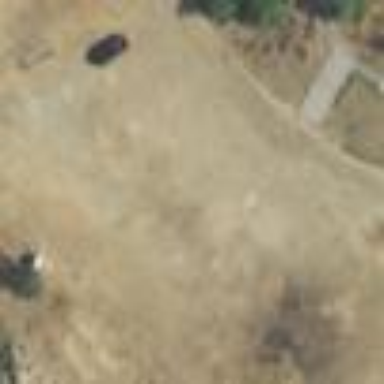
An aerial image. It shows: Unpaved grass parking area.